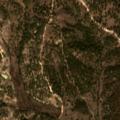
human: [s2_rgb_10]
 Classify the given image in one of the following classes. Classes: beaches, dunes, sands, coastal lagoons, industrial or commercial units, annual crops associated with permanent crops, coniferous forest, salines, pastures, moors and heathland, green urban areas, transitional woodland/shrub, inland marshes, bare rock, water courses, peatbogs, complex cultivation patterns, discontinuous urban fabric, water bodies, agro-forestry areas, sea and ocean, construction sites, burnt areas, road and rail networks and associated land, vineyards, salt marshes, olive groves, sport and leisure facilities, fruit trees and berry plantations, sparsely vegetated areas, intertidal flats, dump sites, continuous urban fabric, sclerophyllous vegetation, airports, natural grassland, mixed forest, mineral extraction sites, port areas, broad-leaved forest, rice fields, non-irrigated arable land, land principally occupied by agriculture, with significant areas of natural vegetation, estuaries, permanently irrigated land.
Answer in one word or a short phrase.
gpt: non-irrigated arable land, pastures, agro-forestry areas, broad-leaved forest